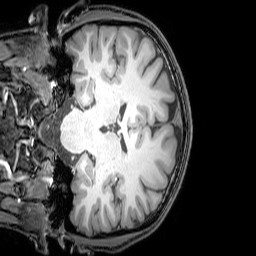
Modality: T1w
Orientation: coronal
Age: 20
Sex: male
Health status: healthy
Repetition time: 0.081 s
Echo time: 0.037 s